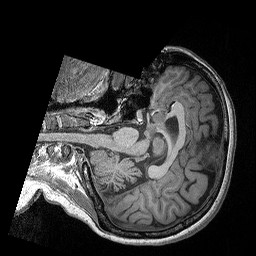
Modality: T1w
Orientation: axial
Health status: ill
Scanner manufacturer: siemens
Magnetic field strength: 3 T
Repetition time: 2.3 s
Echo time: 0.00298 s